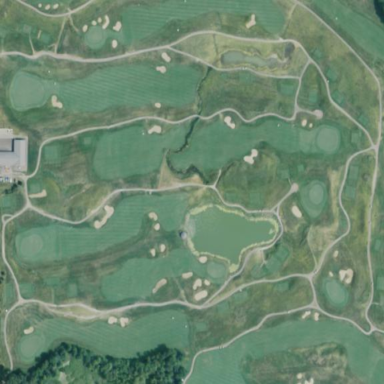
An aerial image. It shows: Golf course.